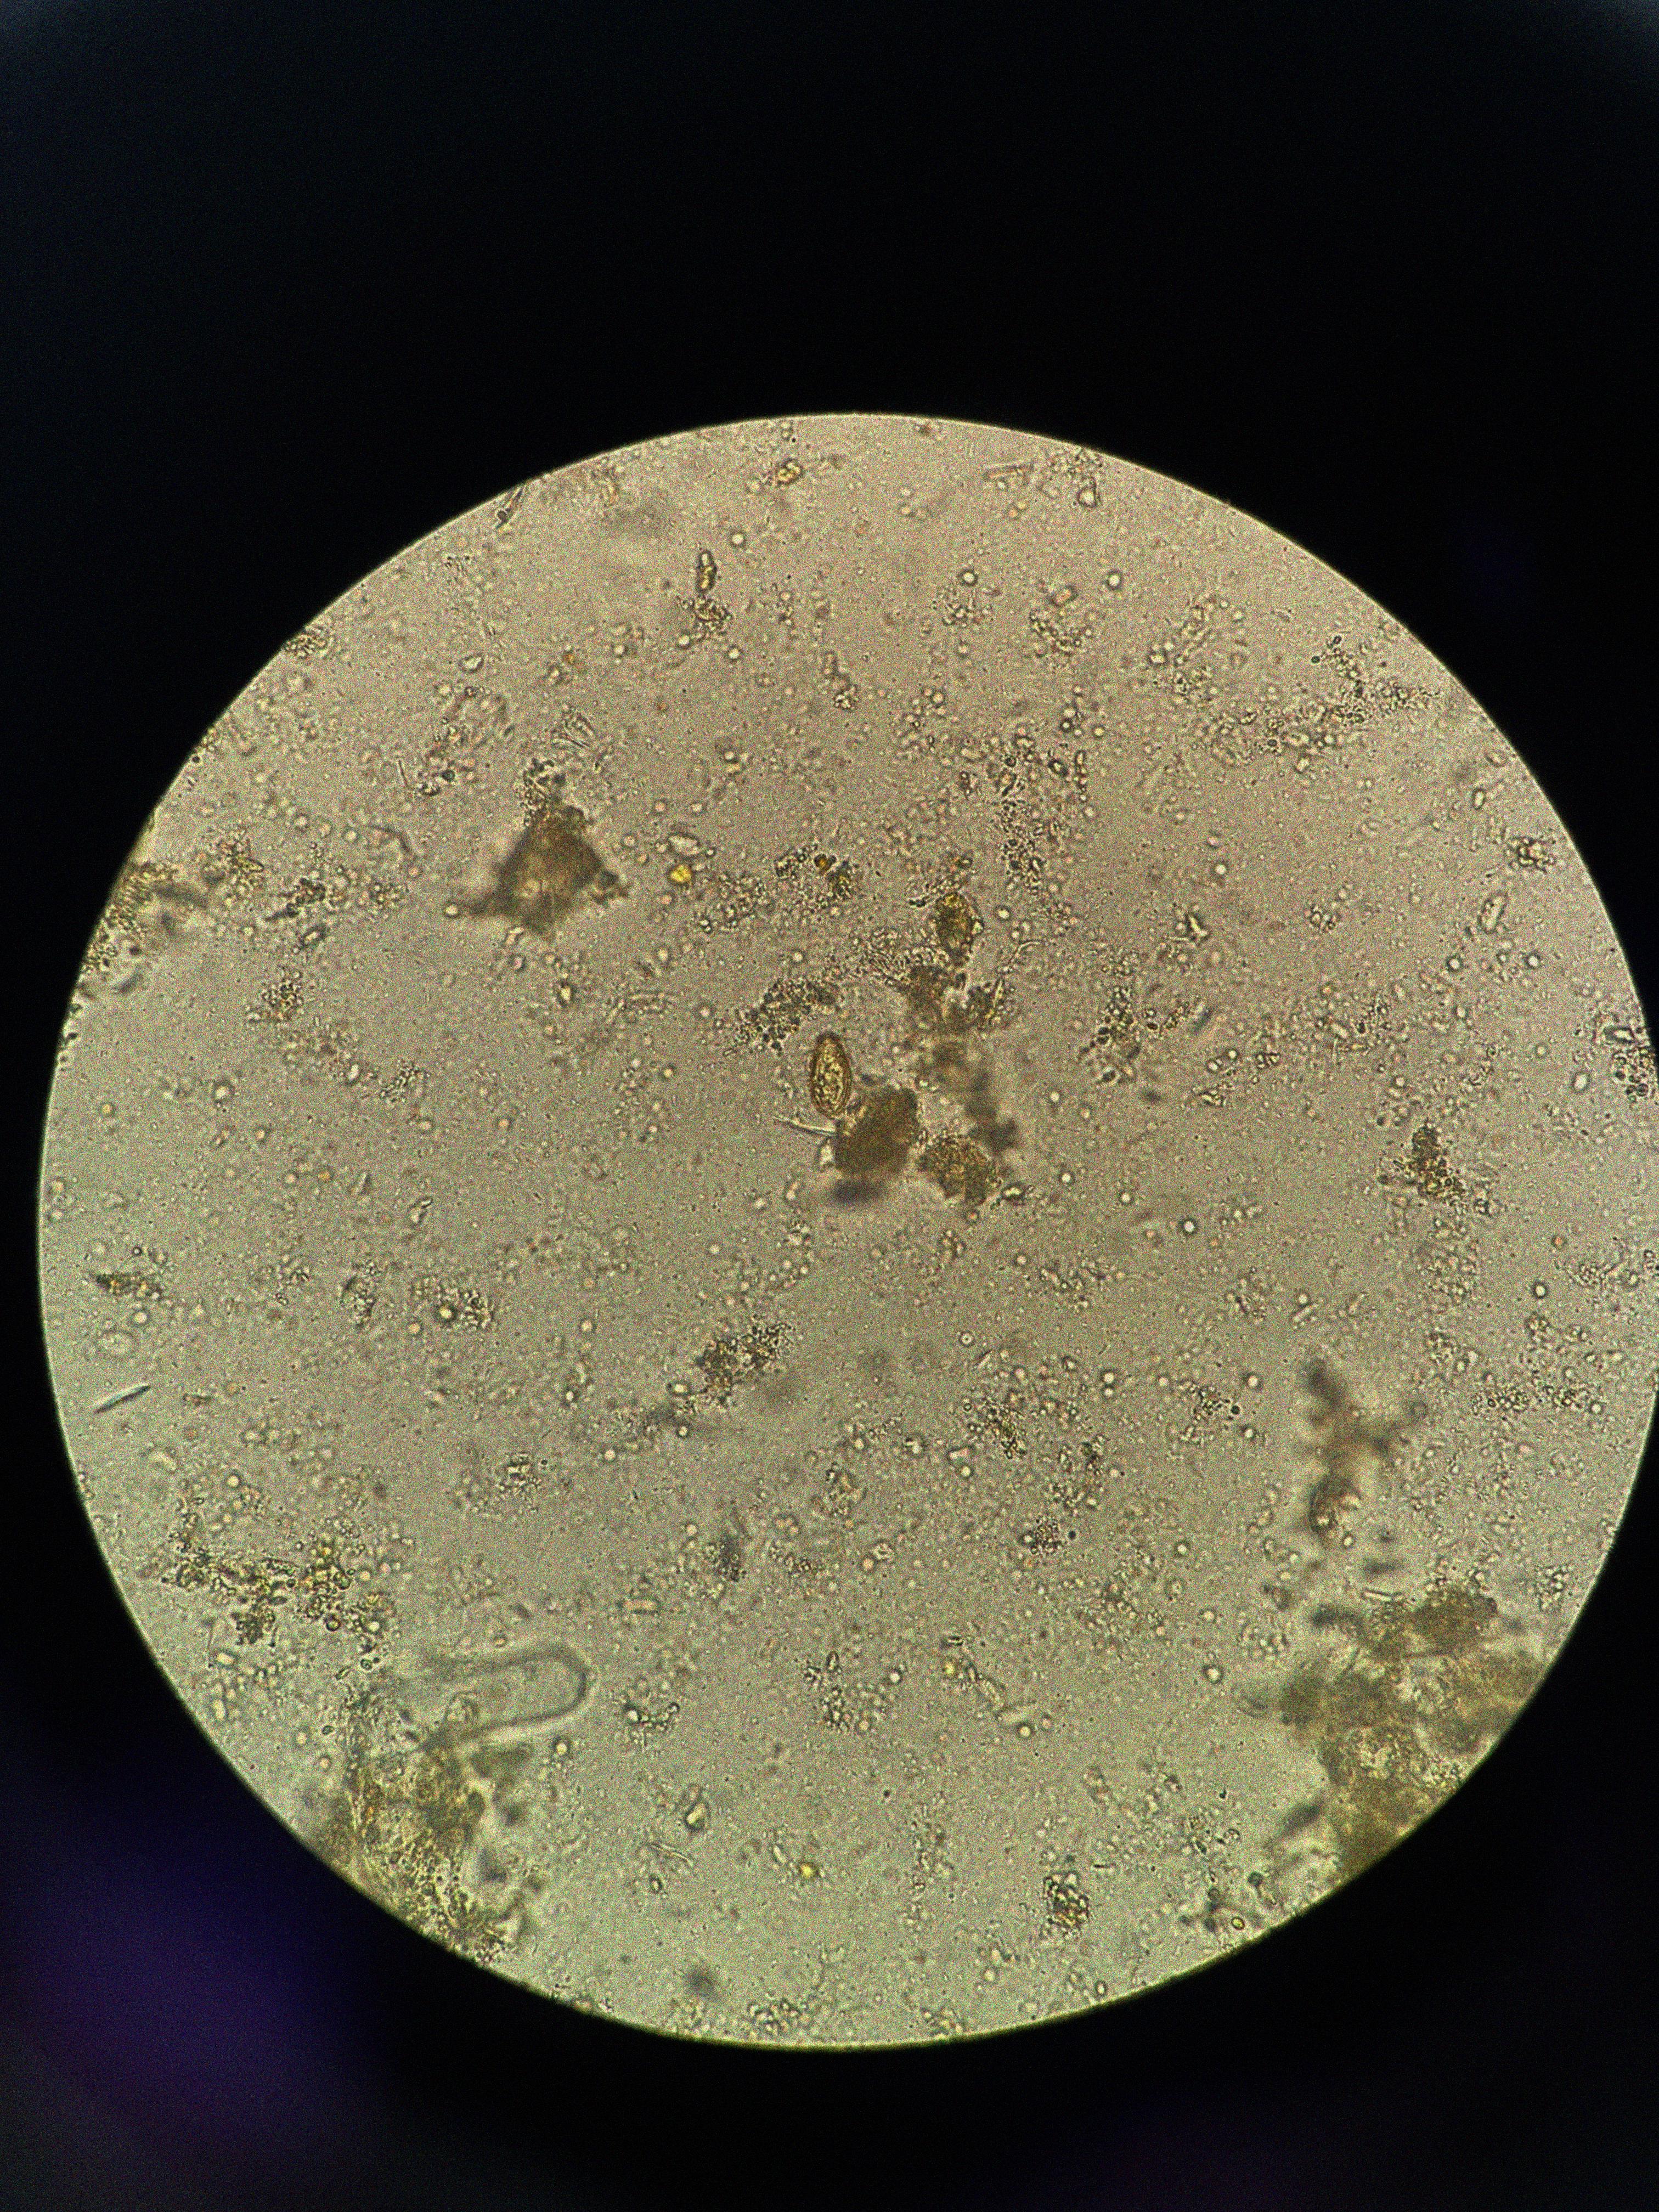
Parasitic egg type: Opisthorchis viverrine